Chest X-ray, AP view. Patient: 69 years old, sex F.
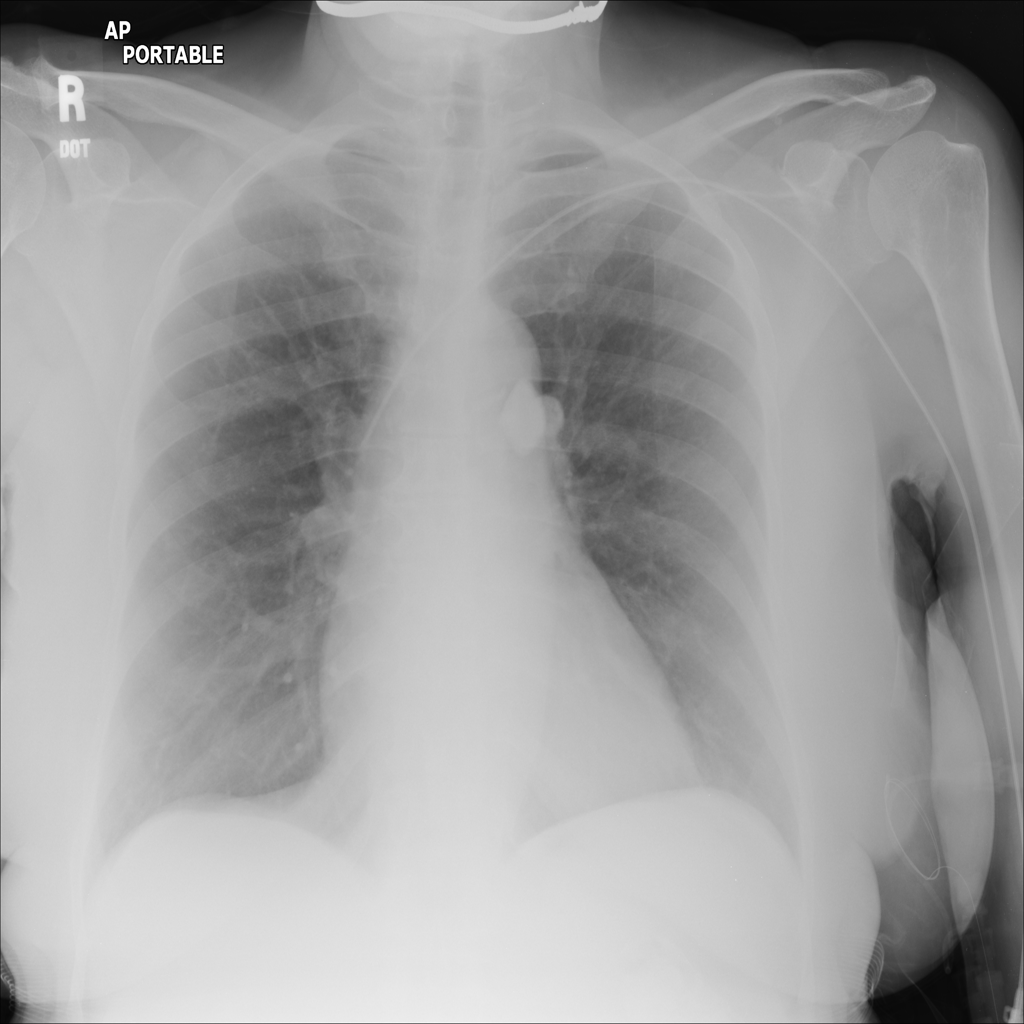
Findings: No Finding